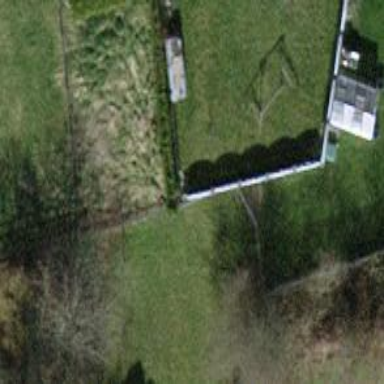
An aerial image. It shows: Hedge barrier.